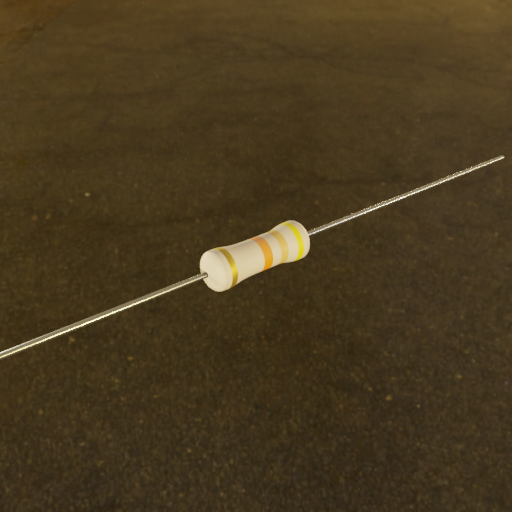
Resistor colour bands (in order): gold, orange, gold, yellow